Interaction volume radius: 5 \u00c5
Interaction volume height: 20 \u00c5
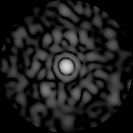
Disorder parameter: 0.8459